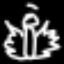
Label: angel